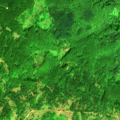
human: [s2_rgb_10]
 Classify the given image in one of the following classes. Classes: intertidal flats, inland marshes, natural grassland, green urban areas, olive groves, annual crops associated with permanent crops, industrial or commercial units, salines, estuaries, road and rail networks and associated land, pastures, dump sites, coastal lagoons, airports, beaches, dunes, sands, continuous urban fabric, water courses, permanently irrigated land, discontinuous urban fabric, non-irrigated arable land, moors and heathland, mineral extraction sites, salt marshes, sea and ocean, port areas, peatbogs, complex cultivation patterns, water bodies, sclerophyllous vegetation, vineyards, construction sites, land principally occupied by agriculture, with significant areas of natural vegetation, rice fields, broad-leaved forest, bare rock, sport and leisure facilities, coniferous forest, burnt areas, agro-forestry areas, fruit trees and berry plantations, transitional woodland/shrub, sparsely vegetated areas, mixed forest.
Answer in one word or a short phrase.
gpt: broad-leaved forest, coniferous forest, transitional woodland/shrub